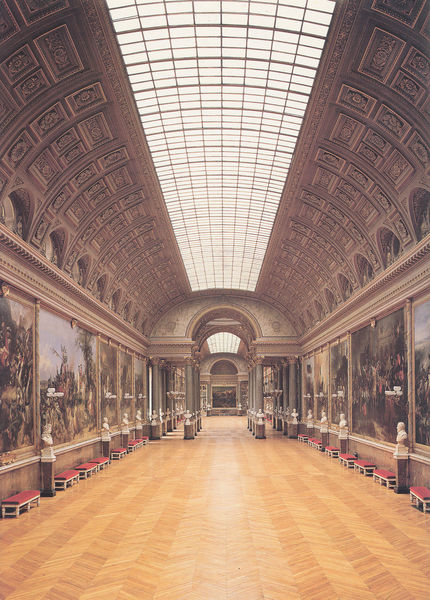
Titel: Galerie des batailles
Standort: Versailles
Institution: Galerie des Batailles
Schlagwörter: gemälde, schatten, weiß, grün, ocker, fenster, frankreich, glas, grau, hell, holz, licht, paris, raum, säulen, dach, rot, beige, malerei, muster, kappen, lang, rahmen, samt, sockel, gitter, boden, decke, rosa, tondo, farbig, seitlich, wangen, bilder, sitze, bogen, perspektive, parkett, farben, leer, lila, violett, bank, hocker, saal, sepia, figuren, rundbogen, kuppel, ölgemälde, arch, arches, architecture, blue, columns, hall, oil, red, stool, white, window, bench, empty, interior, painting, polster, portrait, room, windows, yellow, symmetrie, büste, dekor, verzierung, wandgemälde, wandmalerei, picture, pictures, brown, durchgang, floor, parkettboden, parquet, perspective, podest, menschenleer, galerie, halle, flucht, foto, fotografie, photographie, bögen, wände, eingang, eisen, gang, arkade, gewölbe, tageslicht, dachfenster, zentralperspektive, kuppe, flur, dielenboden, kunst, bänke, rom, photo, ausstellung, fries, sims, doppelsäulen, gesims, skulpturen, wood, farbfoto, glasfenster, residenz, portikus, konstruktion, building, landscape, roof, sun, kassetten, kassettendecke, gemäldegalerie, museum, light, path, bildergalerie, büsten, london, sitzbank, bust, louvre, glasdach, stahl, french, kunsthalle, laube, glass, paintings, sculpture, statue, raster, frames, gallerie, lamps, lights, nischen, kasettendecke, tonnengewölbe, arc, archway, bogengang, glaskuppel, palladio, runddach, oberlicht, sitzbänke, druchgang, stelen, ceiling, art, statues, gallery, hamburg, long, deckenlicht, fresco, gelb, pillar, paints, alte pinakothek, carving, stichkappen, ausstellungsraum, kunstsammlung, faren, hallway, vault, artworks, photograph, glasdecke, museumsraum, bild, fischgräten, palast, historic, museumssaal, exhibition, aile, ausstellungssaal, esidenz, frischgräte, frischgrätenparkett, kasete, reichr, indoor, benches, stands, tiling, vaulted ceiling, daylight, wood flooring, säule, italien, busts, cushions, coffers, oils, serliana, artwork, display, cassette, vatican, skylights, skylight, high ceiling, stools, coffered, parquette, in situ, architectural painting, oil paintings, large scale paintings, width, portrait bust, mueseum, art museum, rote bänke, art#, tesselation, holzboden, sunrrof, museumssall